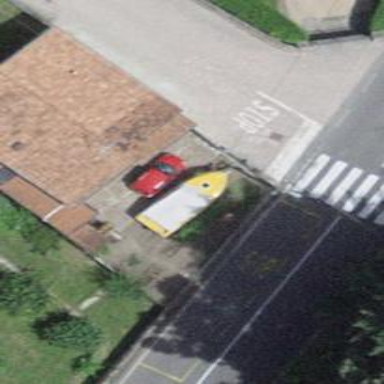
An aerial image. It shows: Bus stop along the road.